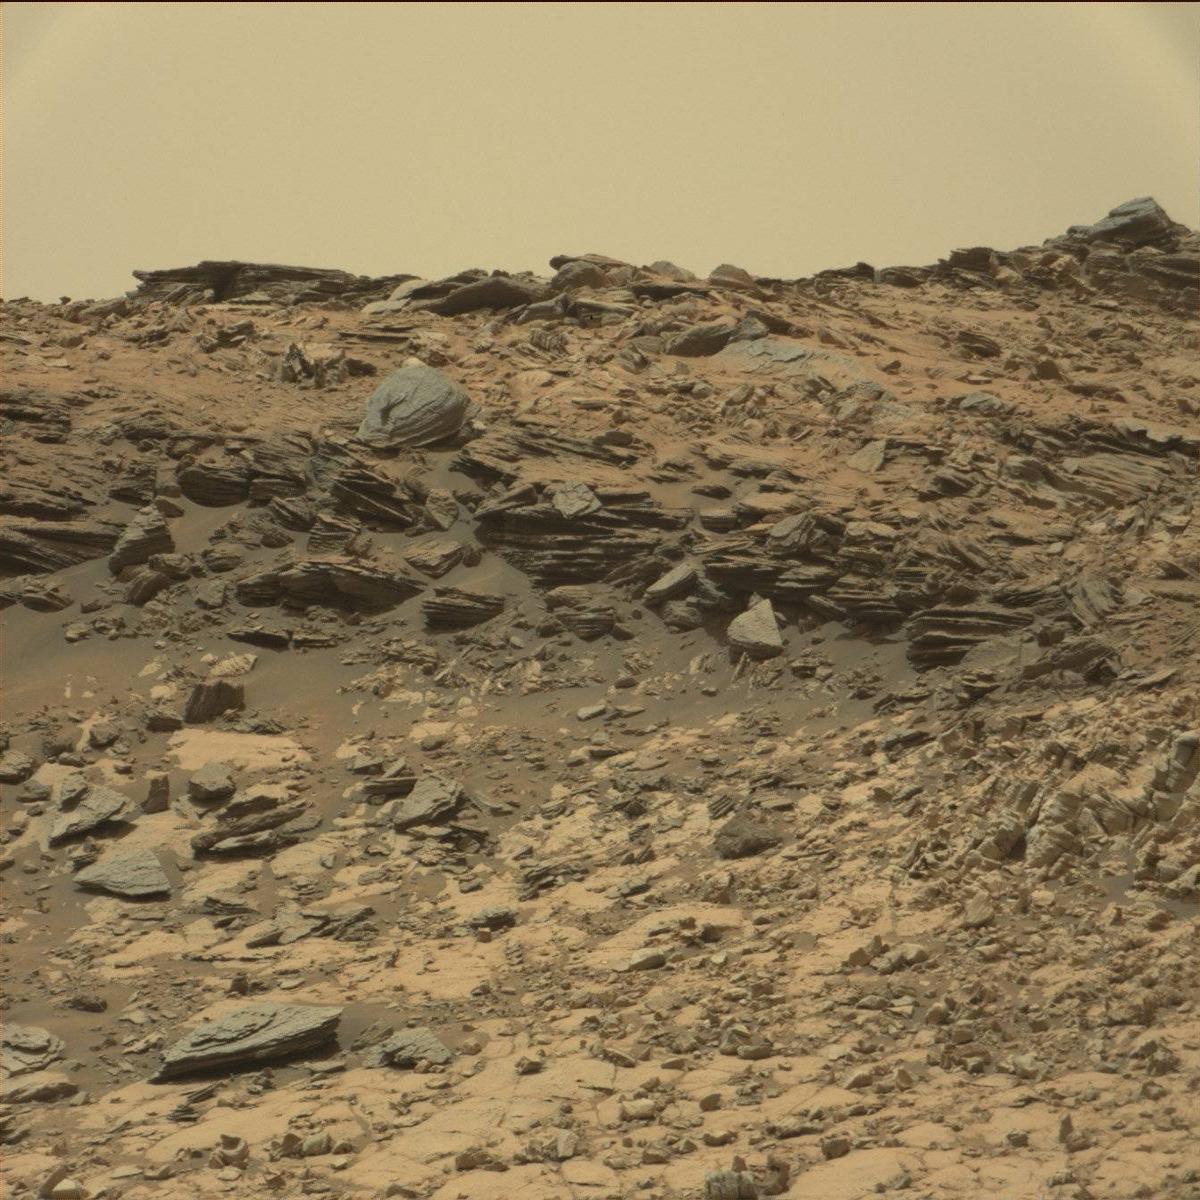
Terrain classes present: Bedrock, Rock, Sand / Soil, Sky